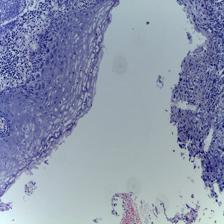
Diagnosis: OSCC